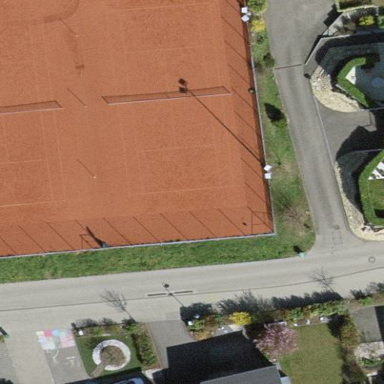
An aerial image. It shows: Clay tennis court in leisure land pitch.